Question: I've gone through few courses of Professor Andrew for machine Learning and viewed the transcript for Logistic Regression using Newton's method. However when implementing the logistic regression using gradient descent I face certain issue.
The graph generated is not convex.
My code goes as follows:
I am using the vectorized implementation of the equation.
'''
%1. The below code would load the data present in your desktop to the octave memory
x=load('ex4x.dat');
y=load('ex4y.dat');
%2. Now we want to add a column x0 with all the rows as value 1 into the matrix.
%First take the length
m=length(y);
x=[ones(m,1),x];
alpha=0.1;
max_iter=100;
g=inline('1.0 ./ (1.0 + exp(-z))');
theta = zeros(size(x(1,:)))'; % the theta has to be a 3*1 matrix so that it can multiply by x that is m*3 matrix
j=zeros(max_iter,1); % j is a zero matrix that is used to store the theta cost function j(theta)
for num_iter=1:max_iter
% Now we calculate the hx or hypothetis, It is calculated here inside no. of iteration because the hupothesis has to be calculated for new theta for every iteration
z=x*theta;
h=g(z); % Here the effect of inline function we used earlier will reflect
j(num_iter)=(1/m)*(-y'* log(h) - (1 - y)'*log(1-h)) ; % This formula is the vectorized form of the cost function J(theta) This calculates the cost function
j
grad=(1/m) * x' * (h-y); % This formula is the gradient descent formula that calculates the theta value.
theta=theta - alpha .* grad; % Actual Calculation for theta
theta
end
'''
The code per say doesn't give any error but does not produce proper convex graph.
I shall be glad if any body could point out the mistake or share insight on what's causing the problem.
thanks

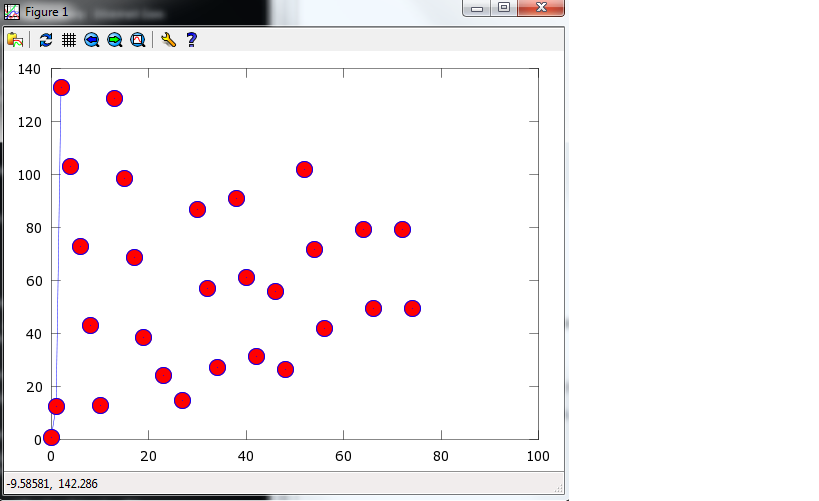
Answer: 2 things you need to look into:
1. Machine Learning involves learning patterns from data. If your files ex4x.dat and ex4y.dat are randomly generated, it won't have patterns that you can learn.
2. You have used variables like g, h, i, j which make debugging difficult. Since it's a very small program, it might be a better idea to rewrite it.
Here's my code that gives the convex plot
'''
clc; clear; close all;
load q1x.dat;
load q1y.dat;
X = [ones(size(q1x, 1),1) q1x];
Y = q1y;
m = size(X,1);
n = size(X,2)-1;
%initialize
theta = zeros(n+1,1);
thetaold = ones(n+1,1);
while ( ((theta-thetaold)'*(theta-thetaold)) > <PHONE> )
%calculate dellltheta
dellltheta = zeros(n+1,1);
for j=1:n+1,
for i=1:m,
dellltheta(j,1) = dellltheta(j,1) + [Y(i,1) - (1/(1 + exp(-theta'*X(i,:)')))]*X(i,j);
end;
end;
%calculate hessian
H = zeros(n+1, n+1);
for j=1:n+1,
for k=1:n+1,
for i=1:m,
H(j,k) = H(j,k) -[1/(1 + exp(-theta'*X(i,:)'))]*[1-(1/(1 + exp(-theta'*X(i,:)')))]*[X(i,j)]*[X(i,k)];
end;
end;
end;
thetaold = theta;
theta = theta - inv(H)*dellltheta;
(theta-thetaold)'*(theta-thetaold)
end
'''
I get the following values of error after iterations:
'''
2.8553
0.6596
0.1532
0.0057
5.9152e-06
6.1469e-12
'''
Which when plotted looks like: